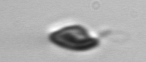
Label: flagellate